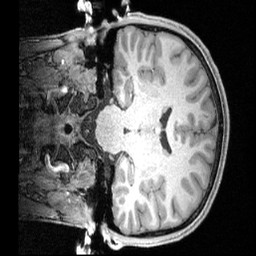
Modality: T1w
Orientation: coronal
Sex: male
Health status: ill
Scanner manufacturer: siemens
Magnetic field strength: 3 T
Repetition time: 2.4 s
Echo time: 0.00201 s